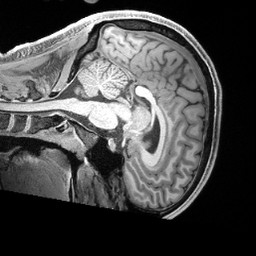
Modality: T1w
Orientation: sagittal
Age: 29
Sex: male
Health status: ill
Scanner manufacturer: siemens
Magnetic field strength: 3 T
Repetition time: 2.4 s
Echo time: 0.00222 s